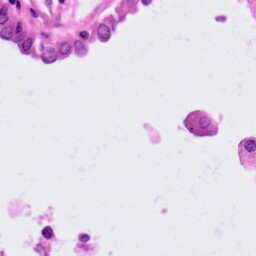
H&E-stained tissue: Lung